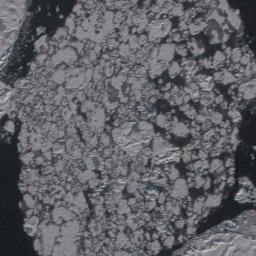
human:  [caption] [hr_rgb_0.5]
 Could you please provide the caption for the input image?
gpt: Countless ice cubes of all sizes are closely connected into a large piece floating on the deep blue sea surface, Covering the sea surface .

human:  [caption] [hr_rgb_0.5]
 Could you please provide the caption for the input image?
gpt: Sea ice is surrounded by water .

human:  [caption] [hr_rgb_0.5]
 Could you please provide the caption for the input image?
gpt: There are many ice on the black sea .

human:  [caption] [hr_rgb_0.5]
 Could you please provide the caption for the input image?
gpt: A lot of small pieces of sea ice gather together .

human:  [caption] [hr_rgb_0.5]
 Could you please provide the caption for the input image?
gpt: There are many pieces of sea ice linked into a sheet .